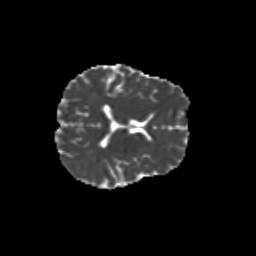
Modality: MD
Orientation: axial
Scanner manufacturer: siemens
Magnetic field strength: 3 T
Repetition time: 9.2 s
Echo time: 0.084 s